Question: I have problem with footer and spent lots of hours. Actually footer pushed under the body content. here is the <URL>.

'''
<div id="main" class="main">
<header>
<div class="wrapper">
<div class="logo">
</div>
<div class="top-box">
</div>
<nav>
<div id="menu" class="menu">
</div>
</nav>
</div>
</header>
<div class="content" id="content">
<div id="top-two-column">
<div class="wrapper">
<div id="top-slider-section">
<div class="slider-wrapper theme-default">
<div id="slider" class="nivoSlider"></div>
</div>
</div>
<div id="top-login-section">
<div class="head"></div>
<div class="head-body">
<div style="margin: 0 0 35px;"></div>
</div>
</div>
</div>
</div>
</div>
<div class="clear"></div>
<div id="bottom-two-column">
<div id="bottom-top20songs-section">
<div id="switch-tabs">
<ul class="tabs">
<li><a href="#tabTop" class="headertitlewhite">TOP 20 SONGS</a></li>
<li><a href="#tabMost" class="headertitlewhite">MOST DOWNLOADED</a></li>
</ul>
<div class="content-section" id="tabTop20">
<div class="songlists"></div>
<div class="songlists"></div>
<div class="songlists"></div>
</div>
<div class="content-section" id="tabMostDownloaded">
<div class="songlists"></div>
<div class="songlists"></div>
<div class="songlists"></div>
</div>
</div>
</div>
</div>
<div class="clear"></div>
<footer>
Footer
</footer>
'''
'''
html, body{ height: 100%; width: 100%; }
.main{ margin: 0 auto; position: relative; width: 957px; }
header{ height: 170px;}
.wrapper{ width: 100%; min-height: 100%; overflow: hidden; }
.clear{clear:both;display:block;overflow: hidden; visibility: hidden; width: 0;height: 0;}
.top-box{float: right;padding: 5px 15px;background: #d80000;margin-top: 25px;margin-right: 0px; min-width: 350px;}
nav{ margin-top: 100px;}
.menu{ background: url(navigation-bg.png) no-repeat scroll 0 0 rgba(0, 0, 0, 0); height: 50px; width: 100%; float: left;}
.content{ padding: 2px;}
#top-slider-section{width: 650px; float: left;
background: url(slider-bg.png) no-repeat scroll 0 0 / 650px 285px rgba(0, 0, 0, 0);}
#bottom-top20songs-section{ width: 650px; float: left;}
#top-login-section{width: 280px;background: #303030;float: right;}
.head{ background: url(topbox-bg.png) no-repeat scroll 0 -2px / 280px 44px rgba(0, 0, 0, 0);height: 27px; padding: 7px 10px;}
.head-body{padding: 7px 10px;border: 1px solid #bc0000; min-height: 230px;}
#switch-tabs{background: url(topbox-bg.png) no-repeat scroll 0 -2px / 650px 50px rgba(0, 0, 0, 0); height: 50px;}
.tabs{ padding: 12px 12px 0 7px;}
.tabs li{list-style: none; display: inline; }
.tabs a { padding: 10px 7px; }
.tabs a.active, .tabs a:hover { background: #8A0808 !important;border-radius: 10px; }
.content-section{margin-top: 15px; padding: 7px 10px;border: 1px solid red;}
.songlists{background: #fff;border-radius: 3px; min-height: 100px; margin: 10px 0;padding: 5px;}
footer{bottom: 0;margin-top: 10px;width: 100%;height: 200px;position: relative;background-color: #D80000;}
'''
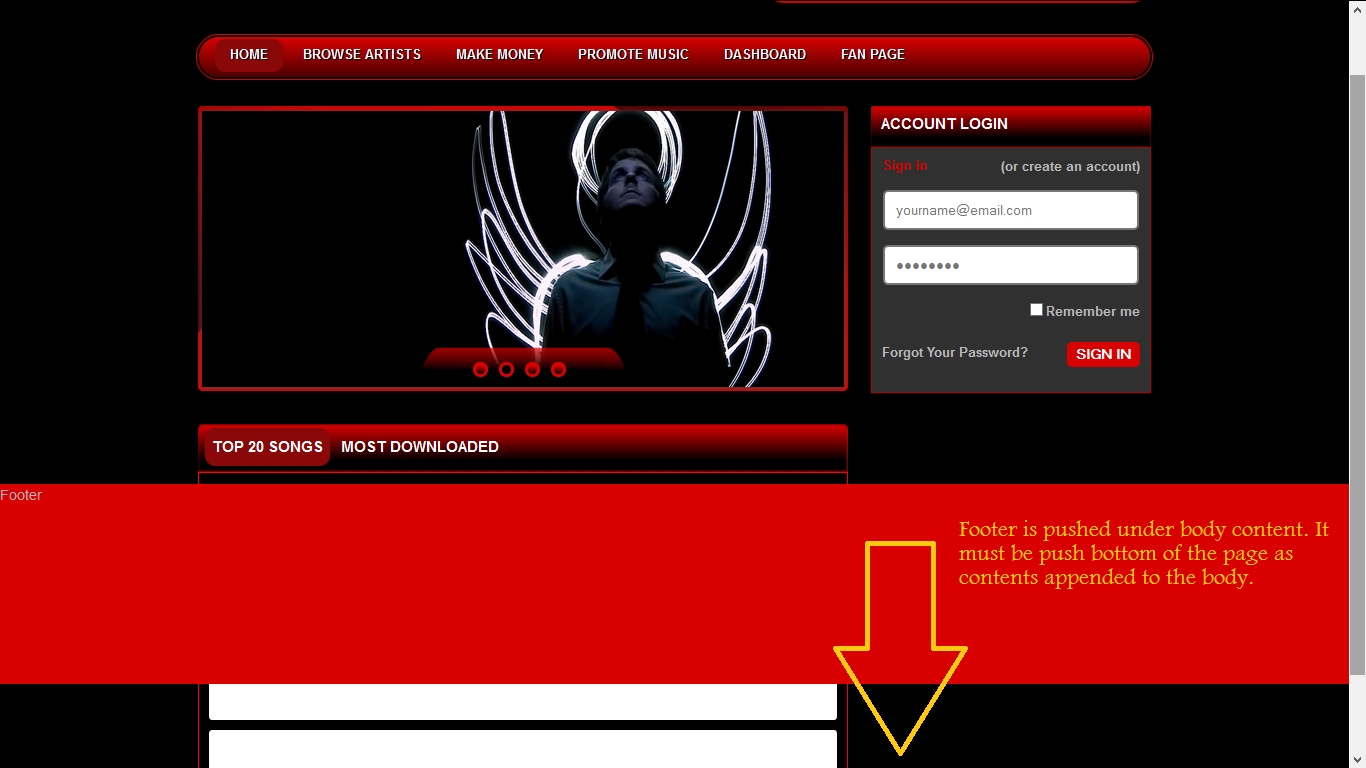
Answer: In the mainAll.css file try changing the #switch-tabs style from:
'''
#switch-tabs {
background: url("../images/topbox-bg.png") no-repeat scroll 0 -2px / 650px 50px rgba(0, 0, 0, 0);
height: 50px;
}
'''
to:
'''
#switch-tabs {
background: url("../images/topbox-bg.png") no-repeat scroll 0 -2px / 650px 50px rgba(0, 0, 0, 0);
}
'''